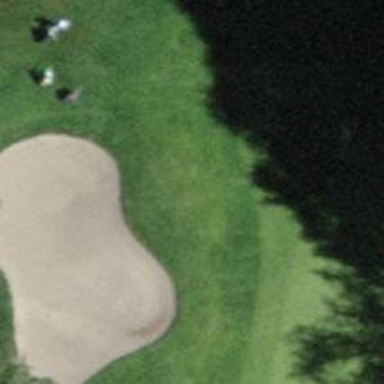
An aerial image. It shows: Golf bunker filled with sandy terrain.